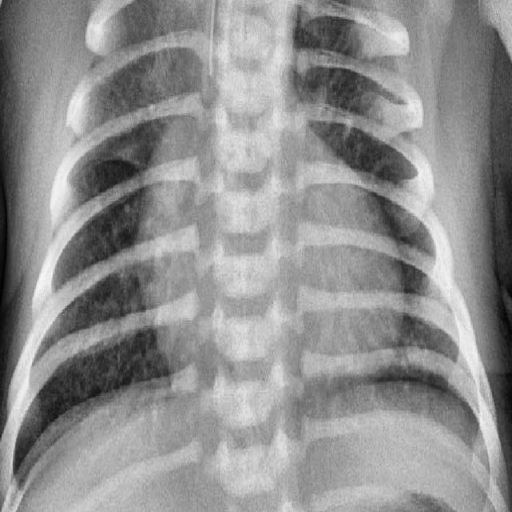
Finding: PNEUMONIA